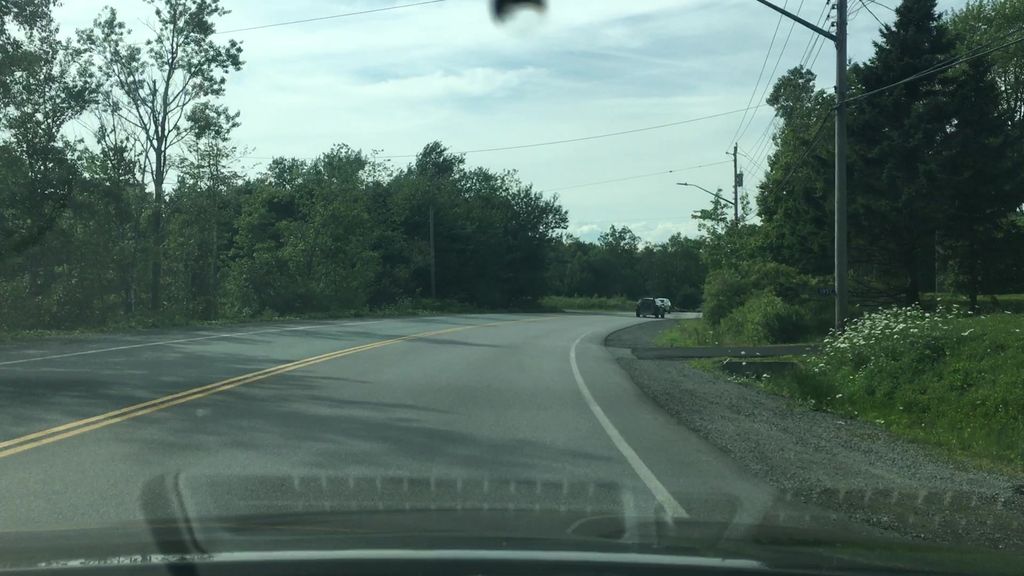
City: halifax